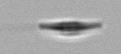
Label: pennate